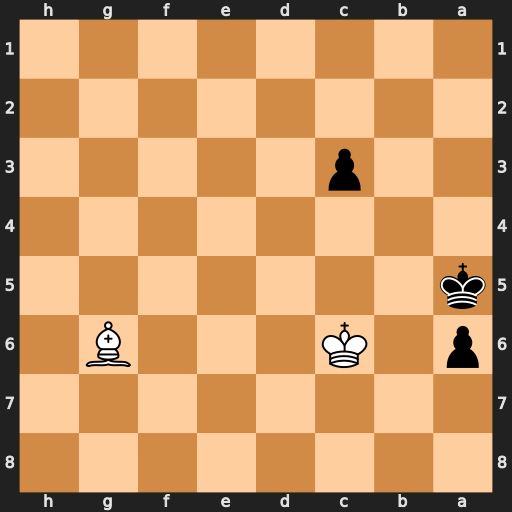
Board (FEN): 8/8/p1K3B1/k7/8/2p5/8/8
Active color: b
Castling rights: -
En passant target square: -
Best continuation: Kb4 Bc2 a5 Kd6 a4